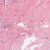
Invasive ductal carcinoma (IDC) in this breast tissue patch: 1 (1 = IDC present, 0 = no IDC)